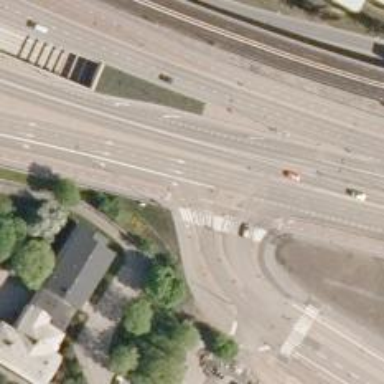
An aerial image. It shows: Primary link road with asphalt surface.